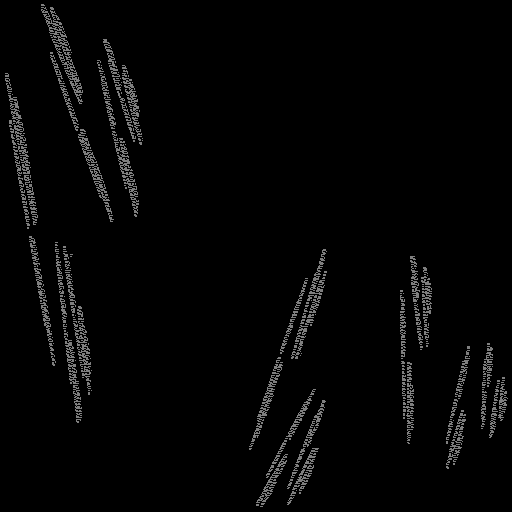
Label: bamboofern